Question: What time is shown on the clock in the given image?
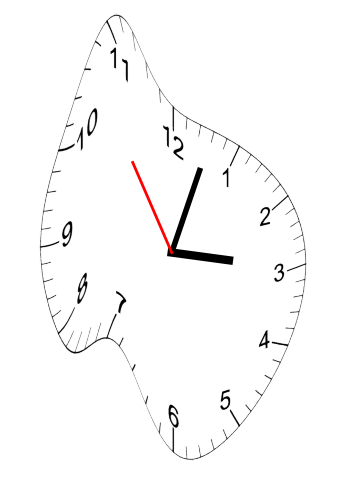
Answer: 03:02:54